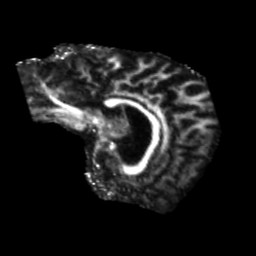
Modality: FA
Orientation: sagittal
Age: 68
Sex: male
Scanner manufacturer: siemens
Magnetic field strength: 3 T
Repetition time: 5.25 s
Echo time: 0.08 s